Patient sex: M
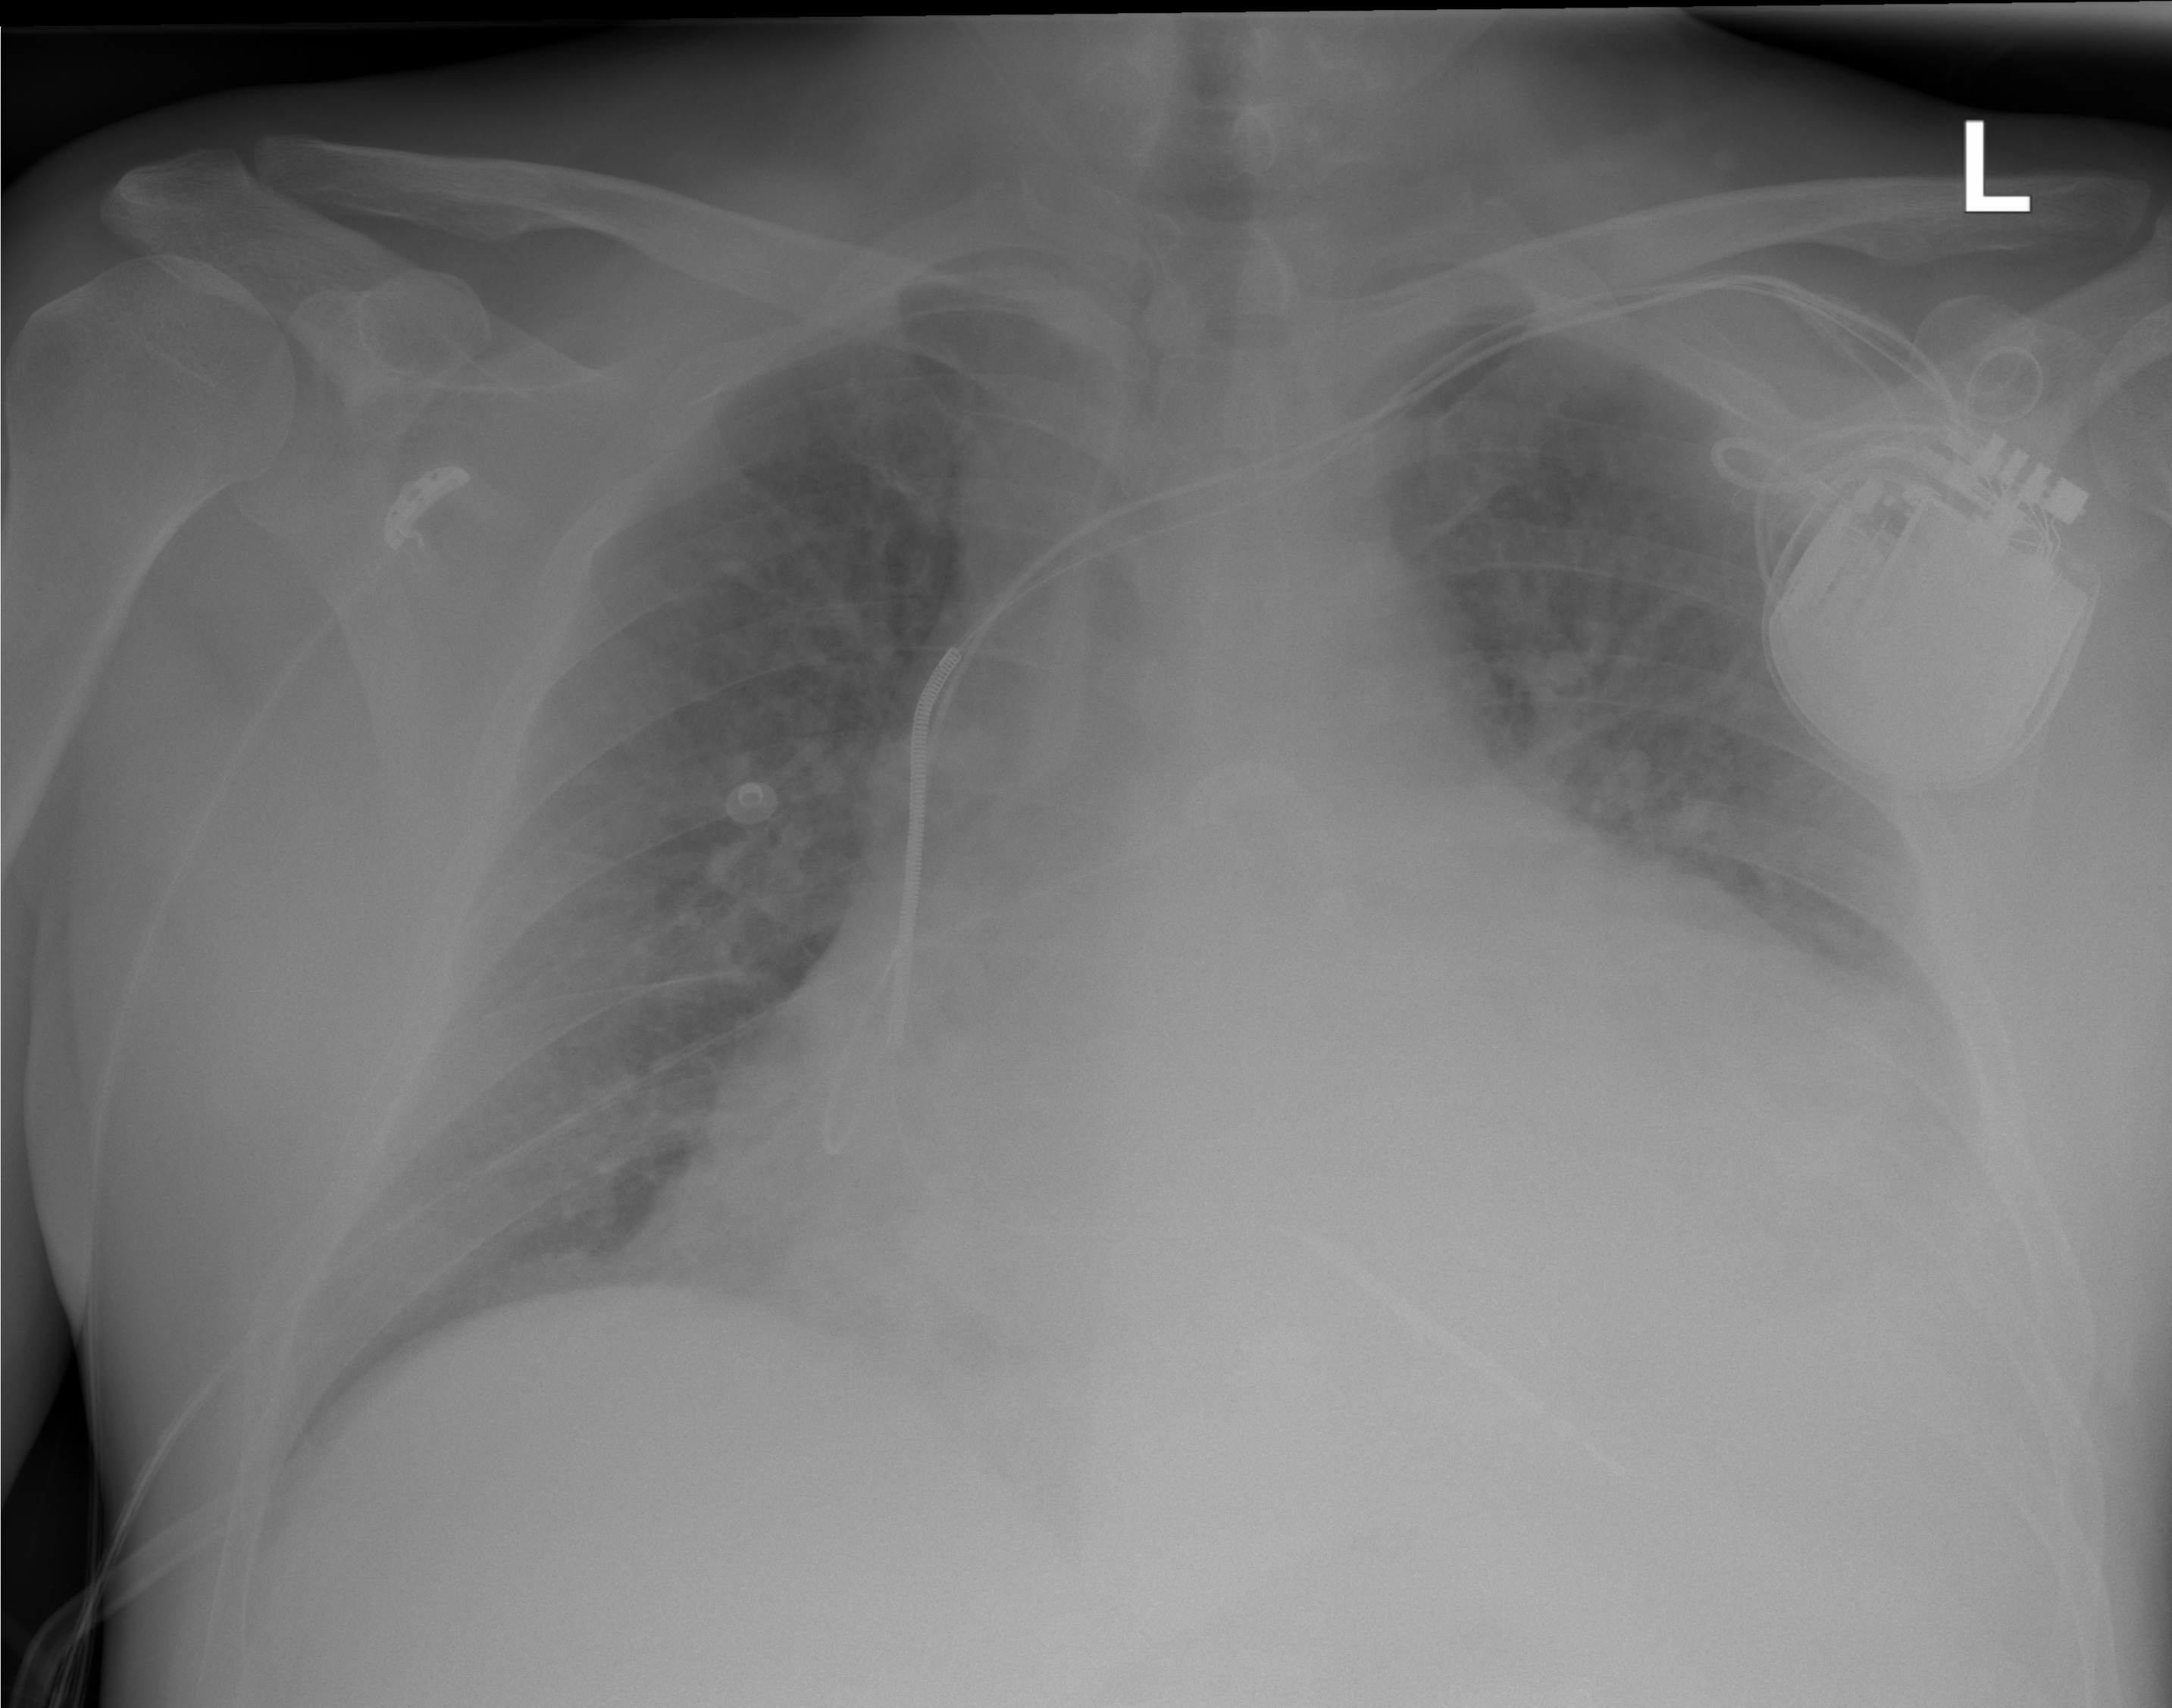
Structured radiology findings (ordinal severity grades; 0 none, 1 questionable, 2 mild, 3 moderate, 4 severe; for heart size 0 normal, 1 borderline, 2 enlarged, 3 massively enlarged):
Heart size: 3
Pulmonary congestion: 2
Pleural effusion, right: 0
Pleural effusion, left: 1
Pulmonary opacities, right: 2
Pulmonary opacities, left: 2
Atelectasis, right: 2
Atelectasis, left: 2